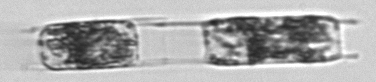
Label: Hemiaulus